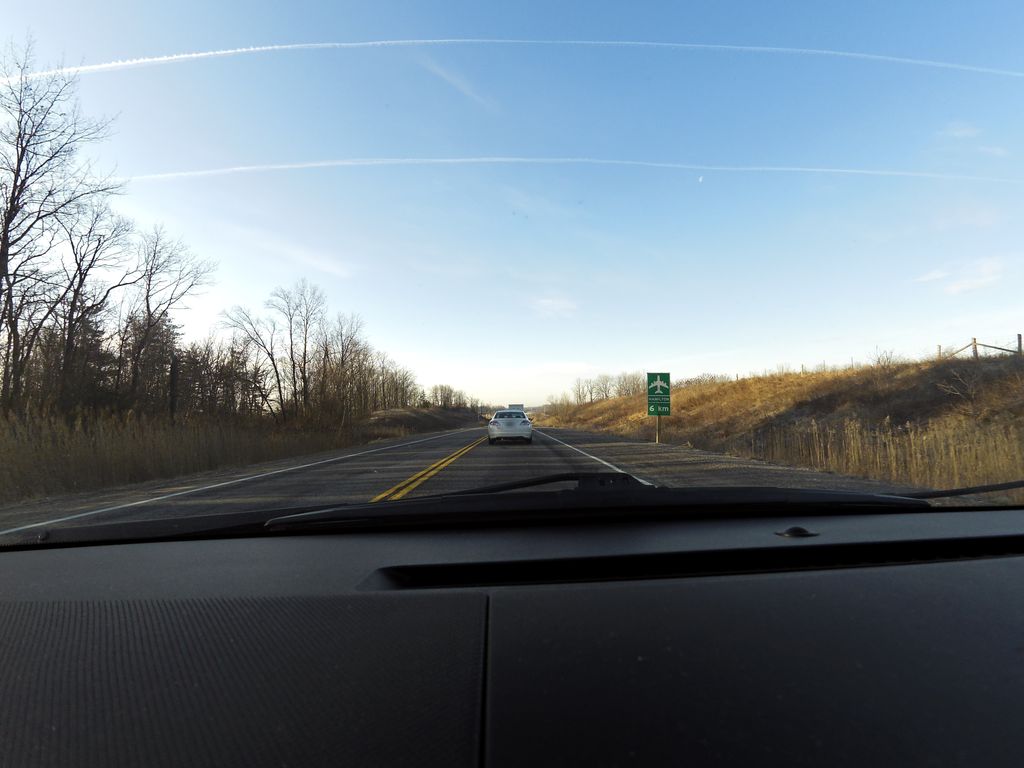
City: hamilton